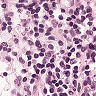
Metastatic tissue present: no